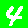
Digit: 4